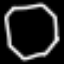
Label: octagon